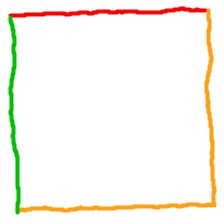
Shape: square